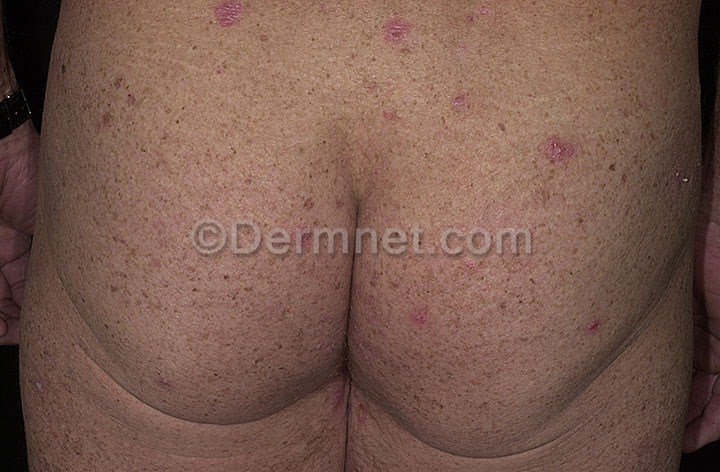
Disease: Psoriasis pictures Lichen Planus and related diseases